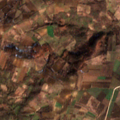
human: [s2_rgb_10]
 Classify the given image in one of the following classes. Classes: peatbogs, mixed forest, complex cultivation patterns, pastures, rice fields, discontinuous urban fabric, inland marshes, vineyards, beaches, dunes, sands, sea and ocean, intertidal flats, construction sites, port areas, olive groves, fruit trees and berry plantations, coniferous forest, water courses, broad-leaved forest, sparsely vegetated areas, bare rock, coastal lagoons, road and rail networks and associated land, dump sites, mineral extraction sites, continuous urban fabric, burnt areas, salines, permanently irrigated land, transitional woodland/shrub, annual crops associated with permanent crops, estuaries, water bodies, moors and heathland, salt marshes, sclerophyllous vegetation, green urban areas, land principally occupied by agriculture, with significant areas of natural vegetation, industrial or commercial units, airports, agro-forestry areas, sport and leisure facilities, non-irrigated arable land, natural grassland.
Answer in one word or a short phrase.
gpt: complex cultivation patterns, land principally occupied by agriculture, with significant areas of natural vegetation, broad-leaved forest